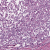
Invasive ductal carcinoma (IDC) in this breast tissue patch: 1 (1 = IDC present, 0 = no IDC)